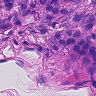
Metastatic tissue present: yes